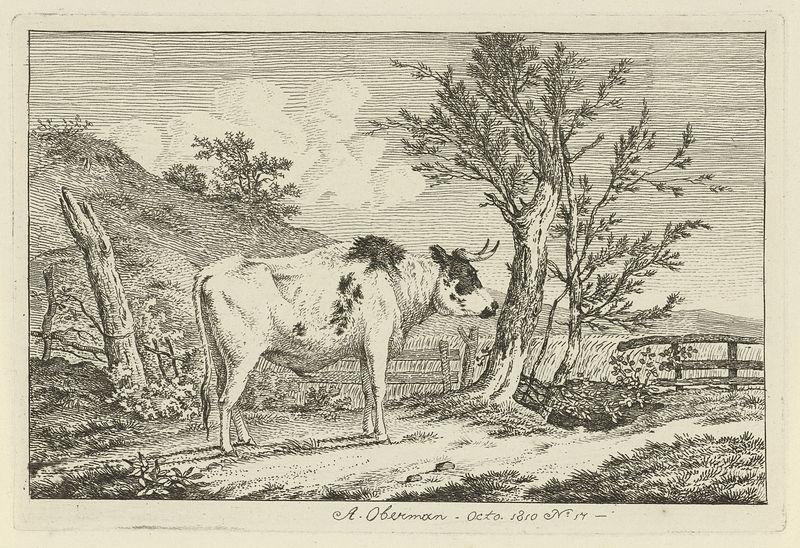
Titel: Stier in een landschap
Künstler: Anthony Oberman
Standort: Amsterdam
Institution: Rijksmuseum
Schlagwörter: white, black, gray, print, brown, profile, cloud, clouds, rock, sky, stone, tree, hill, hills, landscape, mountain, nature, water, horizon, lane, trees, grass, path, road, drawing, black and white, frame, fur, etching, sketch, tail, cloudy, fence, meadow, outside, stump, leaves, trunk, ink, signature, animal, legs, cow, branches, shoulders, bull, hoof, horn, horns, lithograph, shrubs, tan, dead tree, whte, litho, hoofs, spots, date, flood, tree stump, signed, line drawing, dated, f, grace, 14, october, steer, drought, oberman, blight, 1810, octo, fframe, a oberman, onto 1810